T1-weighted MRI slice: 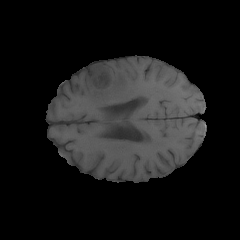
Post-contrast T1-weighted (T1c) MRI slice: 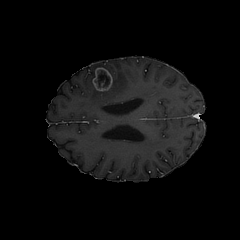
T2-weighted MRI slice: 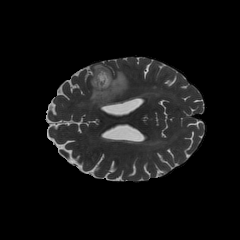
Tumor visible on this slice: yes